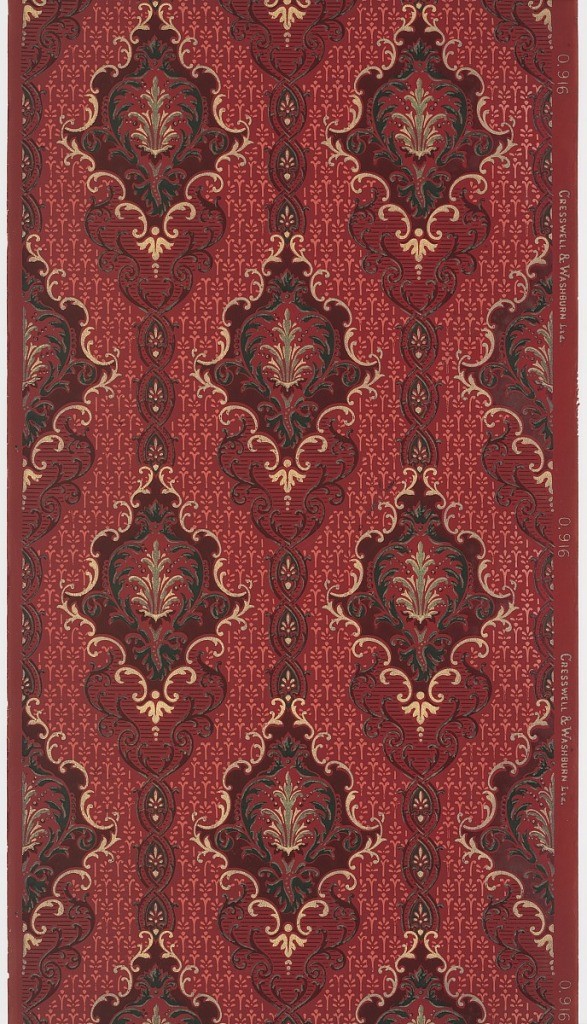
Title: Sidewall
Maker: Cresswell & Washburn Ltd, Philadelphia, Pennsylvania, 1880 - 1900
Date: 1905–1915
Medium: Machine-printed paper
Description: Foliate medallion on stripe. Printed in red, black and white on red ground.